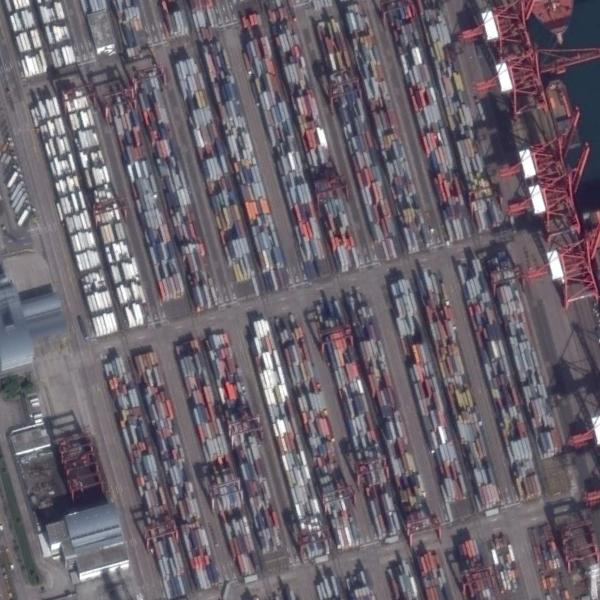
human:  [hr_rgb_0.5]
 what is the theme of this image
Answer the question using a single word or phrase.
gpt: harbor